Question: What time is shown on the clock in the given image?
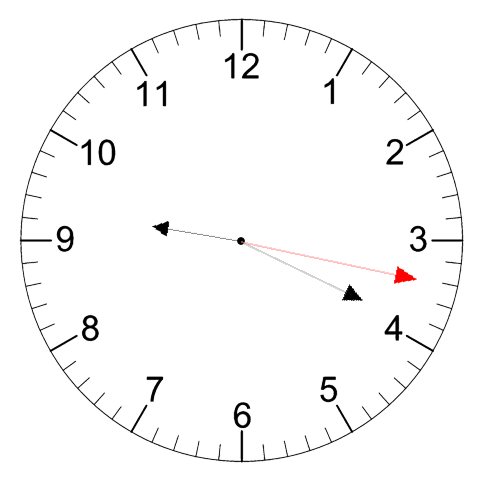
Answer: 09:19:17